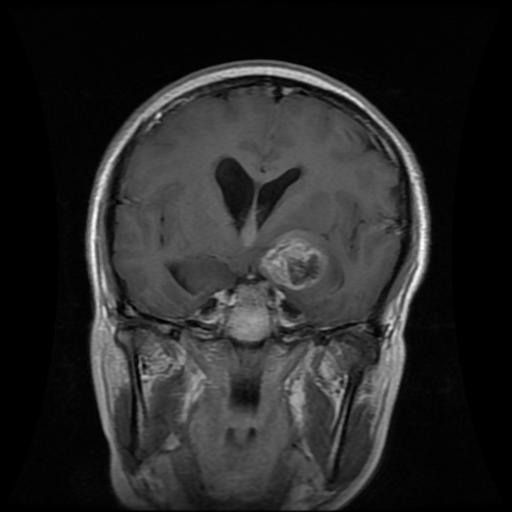
Label: glioma